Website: macys
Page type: customer-info-address
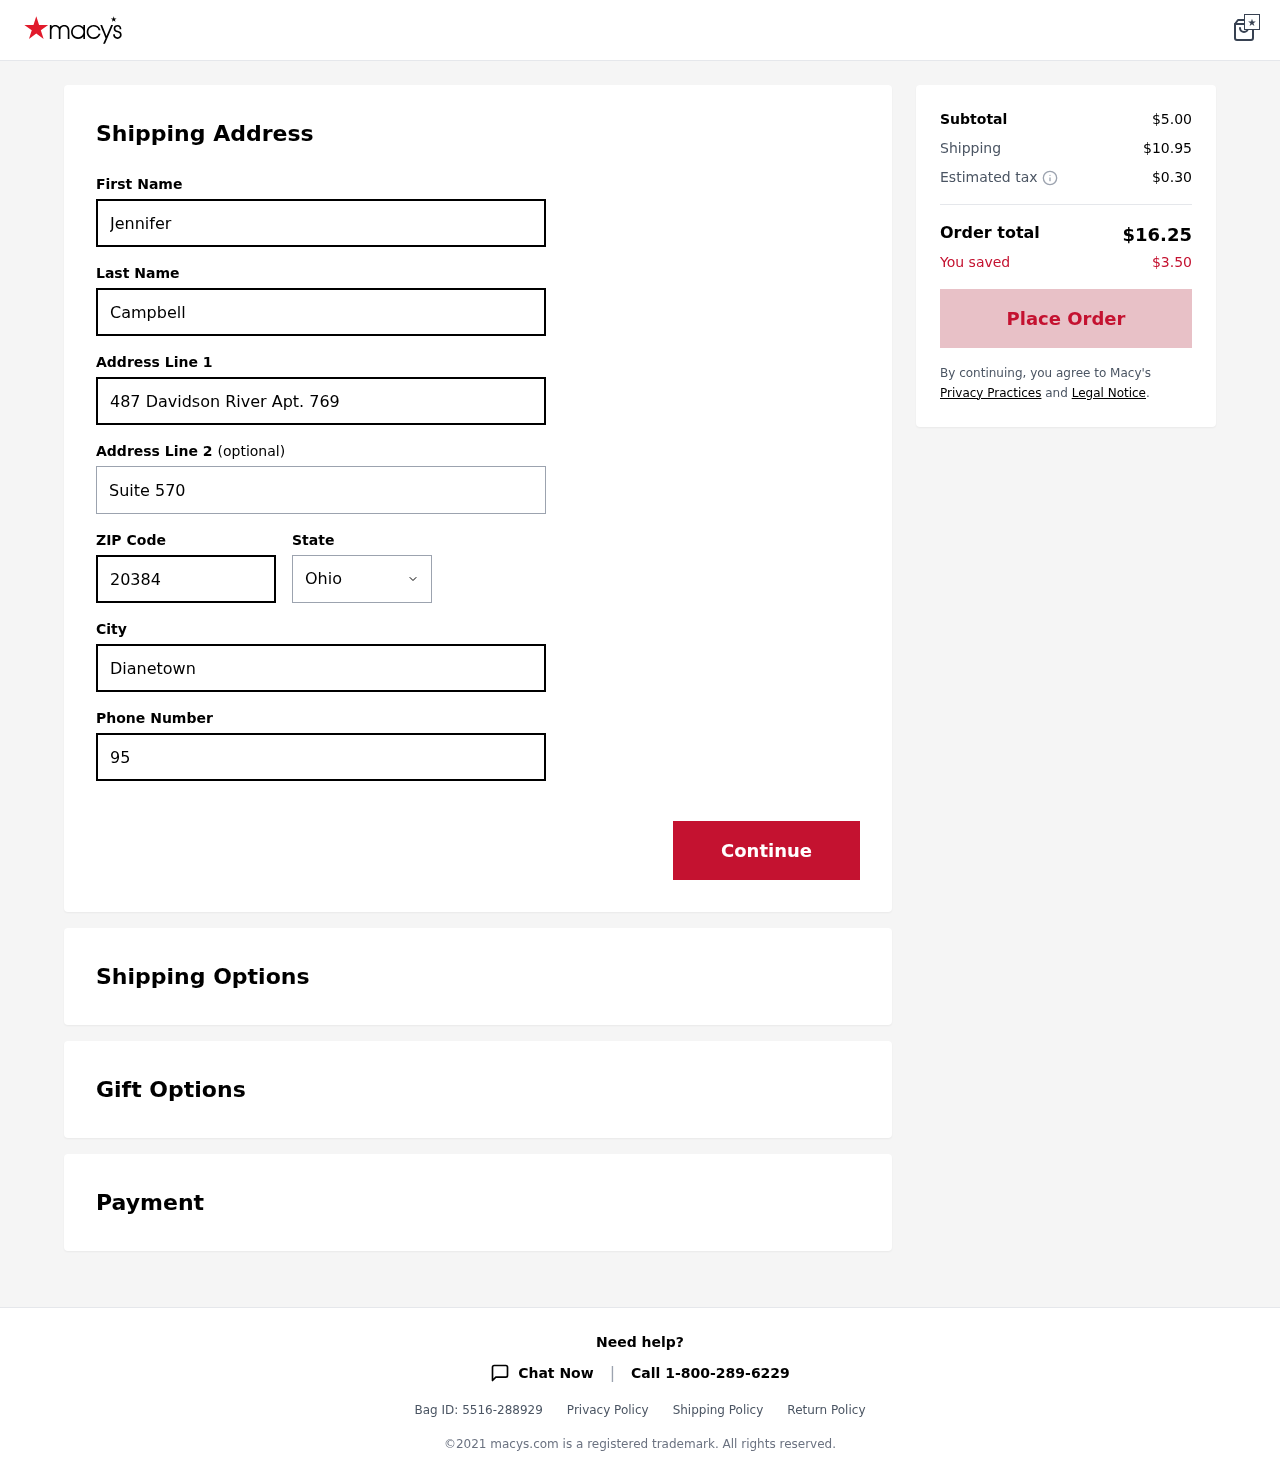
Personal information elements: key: PII_CITY
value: Dianetown
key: PII_FIRSTNAME
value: Jennifer
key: PII_LASTNAME
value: Campbell
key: PII_PHONE
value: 9519504340
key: PII_POSTCODE
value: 20384
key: PII_STATE
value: Ohio
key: PII_STREET
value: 487 Davidson River Apt. 769
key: PII_STREET2
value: Suite 570
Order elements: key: ORDER_SUBTOTAL
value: $5.00
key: ORDER_SHIPPING_COST
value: $10.95
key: ORDER_TAX
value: $0.30
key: ORDER_TOTAL
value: $16.25
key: ORDER_SAVINGS
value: $3.50